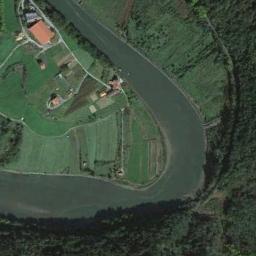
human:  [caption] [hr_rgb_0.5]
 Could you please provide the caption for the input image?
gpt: There are lots of trees around the river .

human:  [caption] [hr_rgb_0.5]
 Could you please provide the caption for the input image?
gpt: The dark green river is between some fields and the farmland and some houses are next to the river .

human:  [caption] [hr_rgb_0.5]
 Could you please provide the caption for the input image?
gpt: The river goes through farmland and trees .

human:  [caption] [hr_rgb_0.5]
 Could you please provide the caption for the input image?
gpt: A curved light green river at an acute angle, With green and tan mixed fields and lush forests on both sides, With houses .

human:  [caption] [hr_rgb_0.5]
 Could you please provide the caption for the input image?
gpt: There are many green trees and some green farmlands and buildings near the river .